Interaction volume radius: 10 \u00c5
Interaction volume height: 10 \u00c5
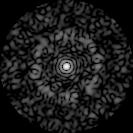
Disorder parameter: 0.8124